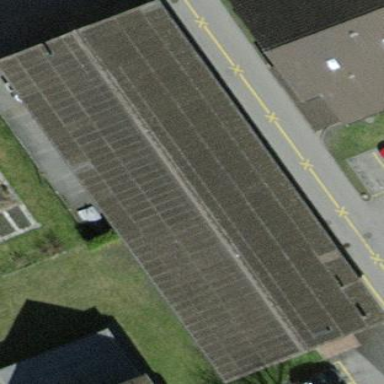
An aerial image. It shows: Building that serves as water pumping station.